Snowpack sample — Loveland Pass, Silver Plume, Colorado, USA (12/14/25, 10:50 AM MST)
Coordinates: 39.664, -105.882
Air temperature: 36 °F
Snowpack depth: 67 cm
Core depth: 10 cm
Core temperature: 50 °F
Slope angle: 6°, slope face: 326°
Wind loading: low
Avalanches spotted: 0
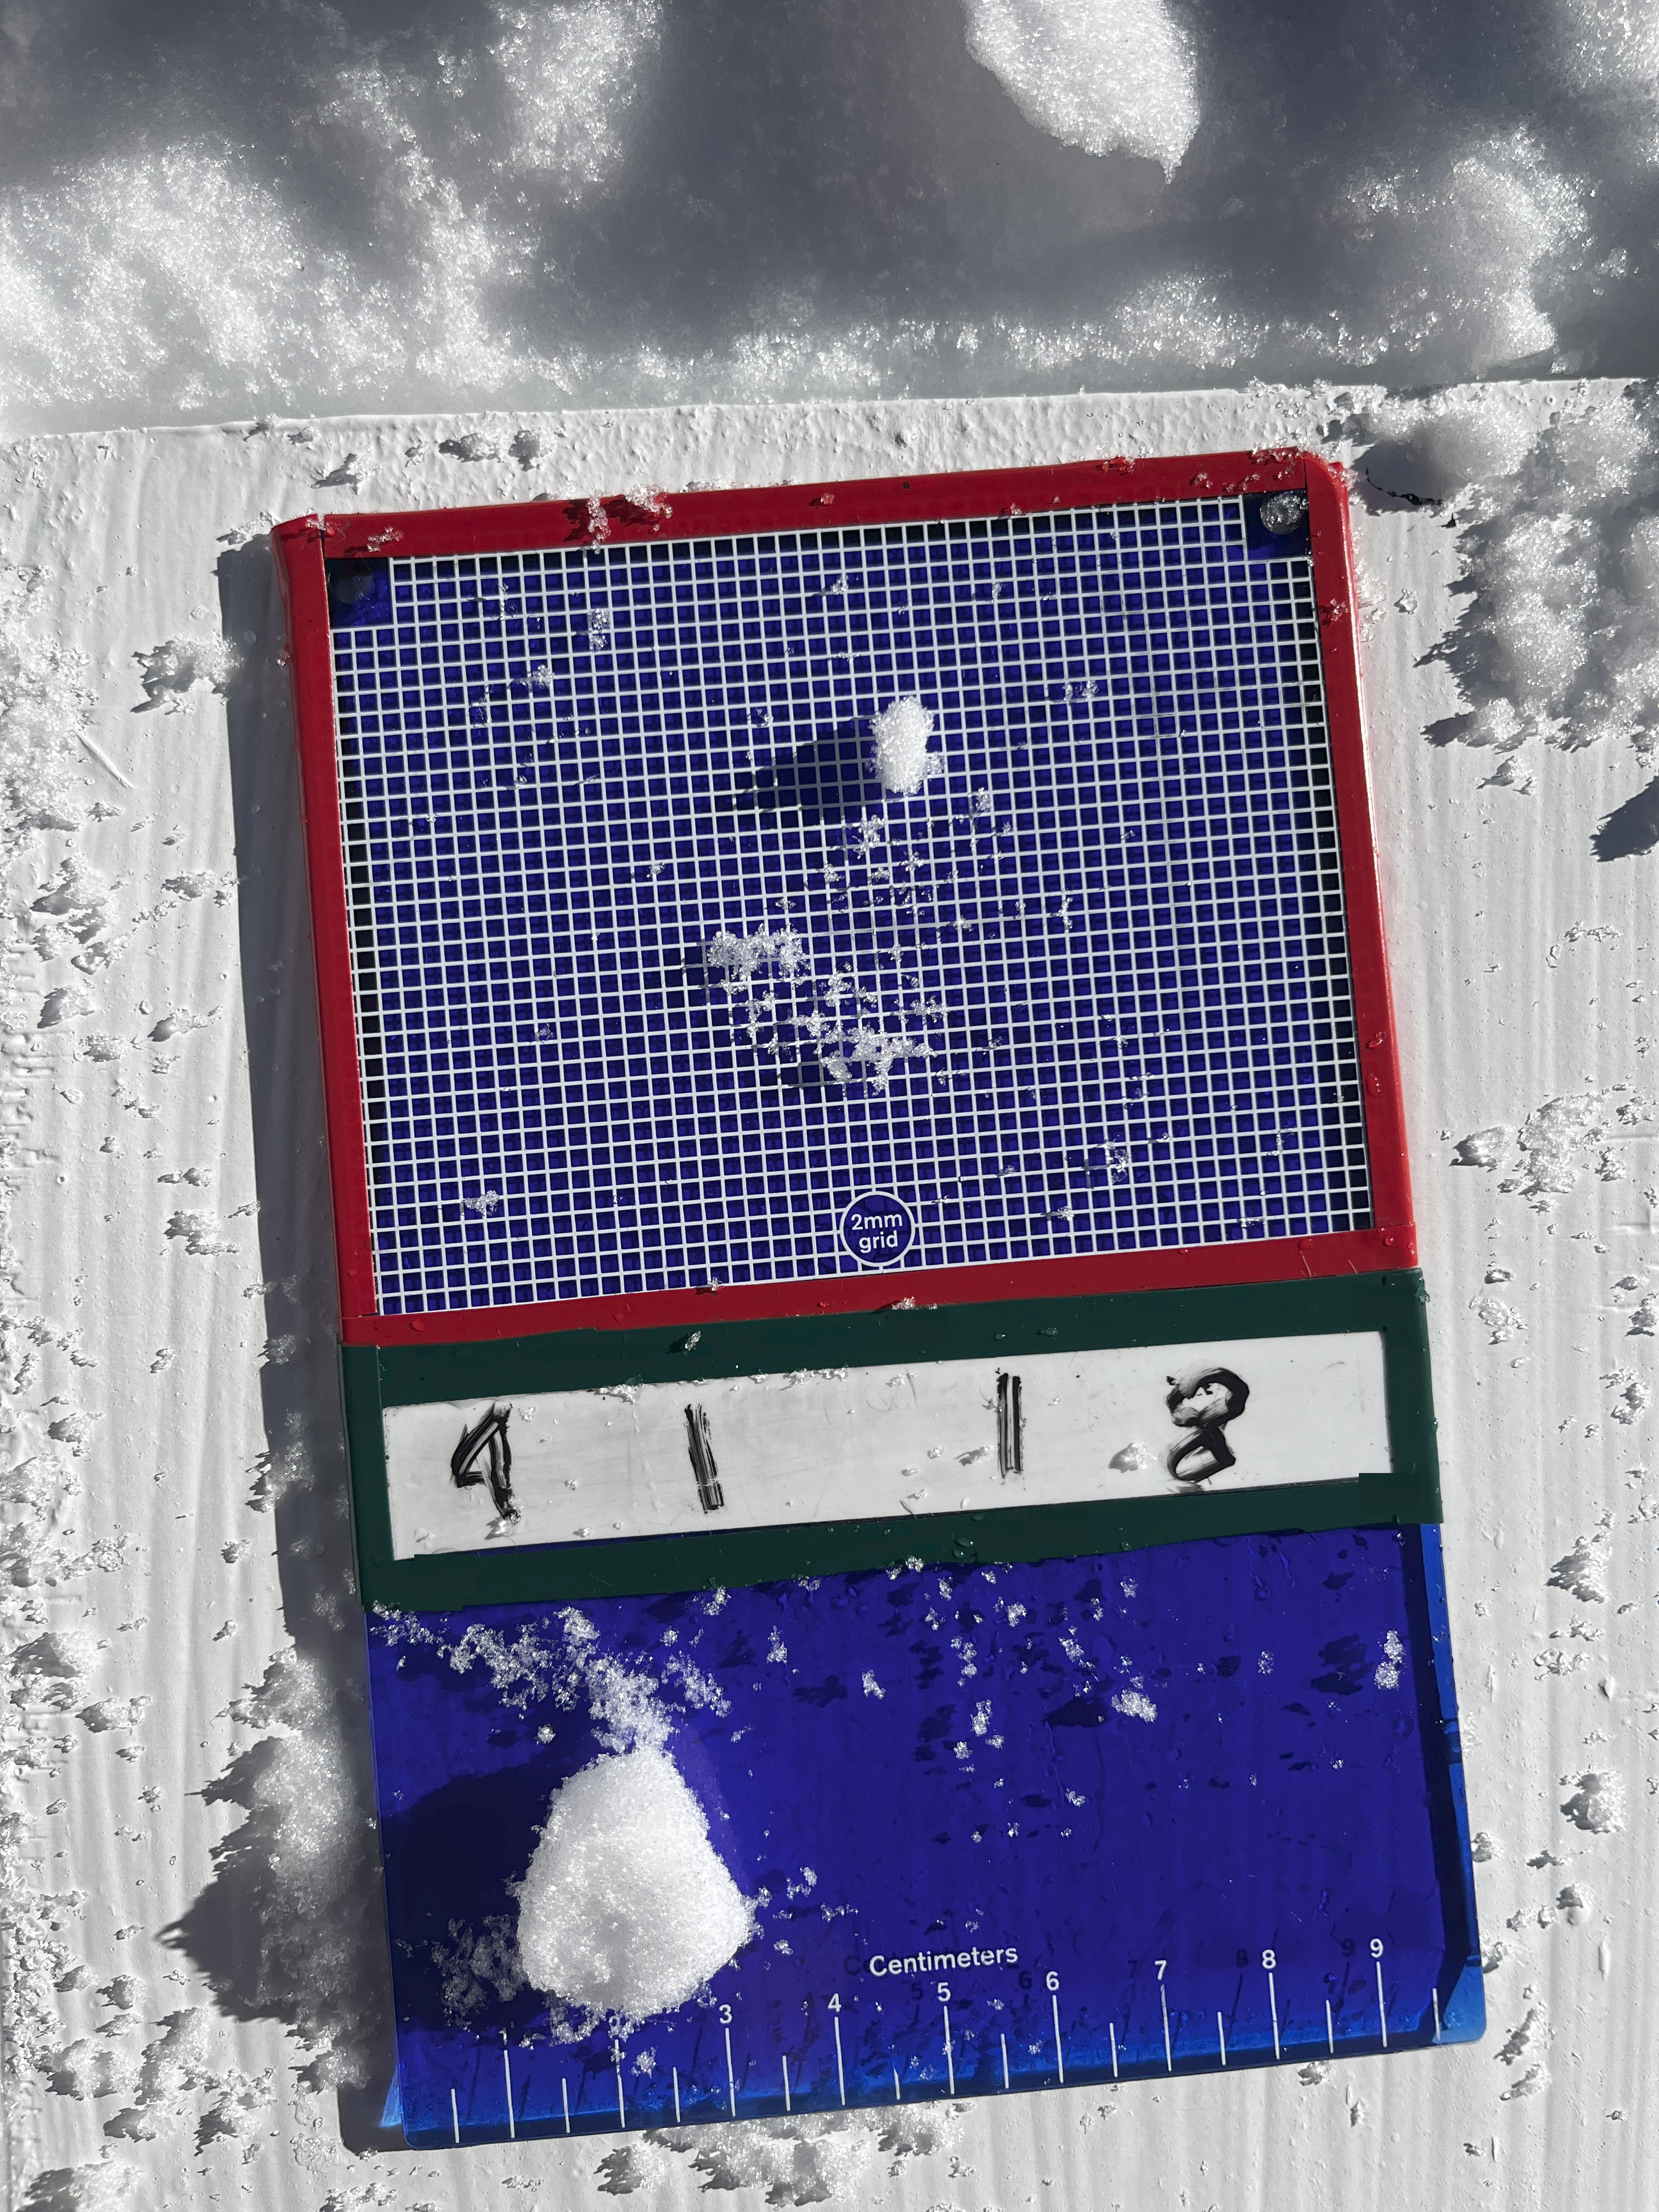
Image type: crystal_card
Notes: No avalanches spotted, very late start to the season with minimal snowpack